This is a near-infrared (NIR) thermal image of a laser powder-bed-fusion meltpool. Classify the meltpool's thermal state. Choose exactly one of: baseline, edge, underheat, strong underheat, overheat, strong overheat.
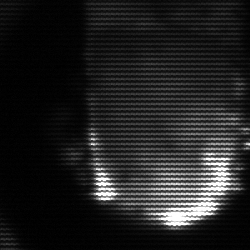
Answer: baseline